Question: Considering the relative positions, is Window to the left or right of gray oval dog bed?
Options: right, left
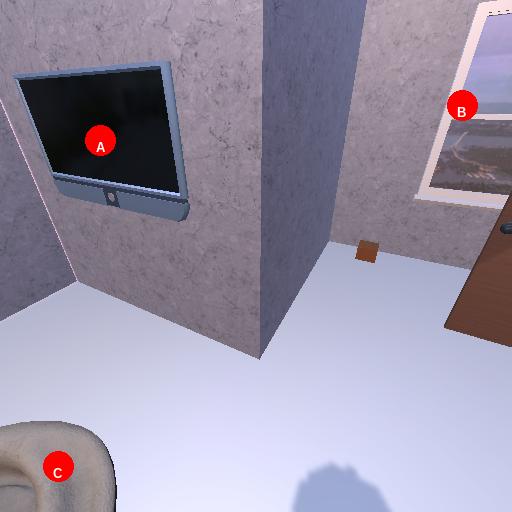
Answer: right